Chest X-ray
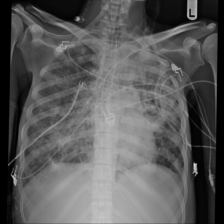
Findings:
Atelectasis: negative
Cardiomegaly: negative
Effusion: negative
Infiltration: negative
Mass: negative
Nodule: negative
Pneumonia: negative
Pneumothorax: negative
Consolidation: negative
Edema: negative
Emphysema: negative
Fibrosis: negative
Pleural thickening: negative
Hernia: negative